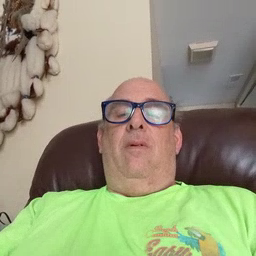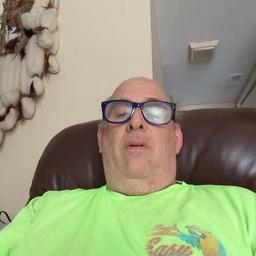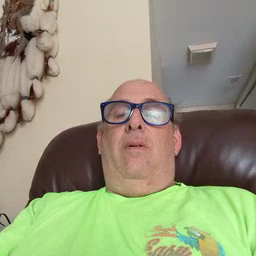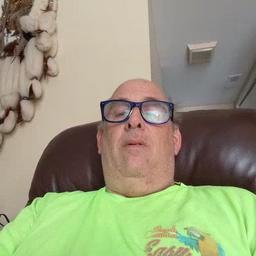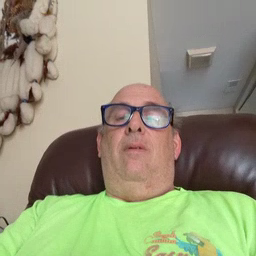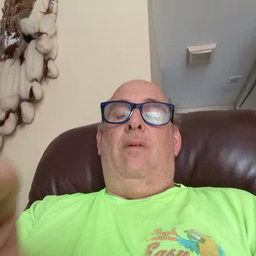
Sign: into